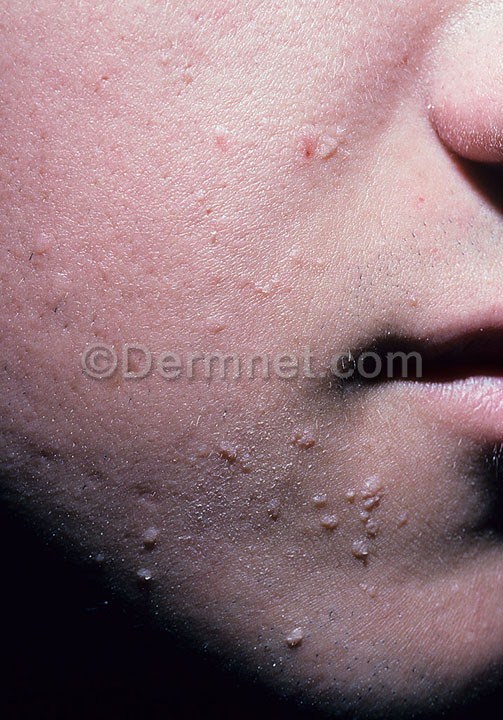
Disease: Warts Molluscum and other Viral Infections